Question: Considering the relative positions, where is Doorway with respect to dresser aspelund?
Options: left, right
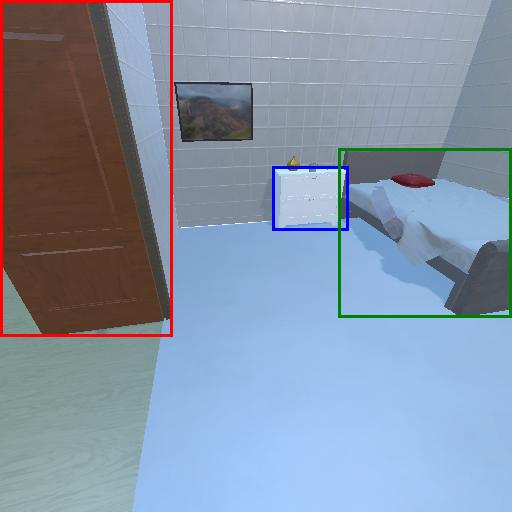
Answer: left